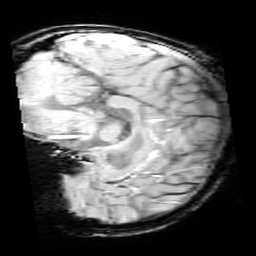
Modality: SWI
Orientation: sagittal
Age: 12
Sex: female
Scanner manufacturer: siemens
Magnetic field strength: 3 T
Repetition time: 0.027 s
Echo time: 0.02 s